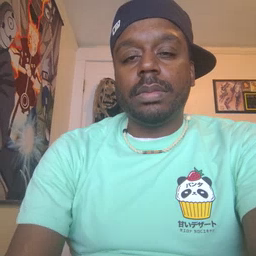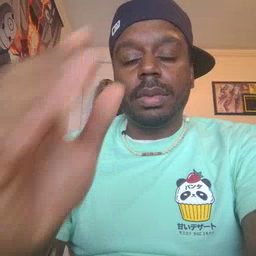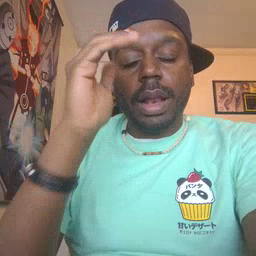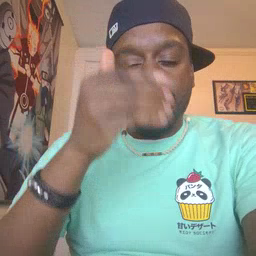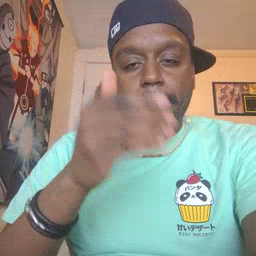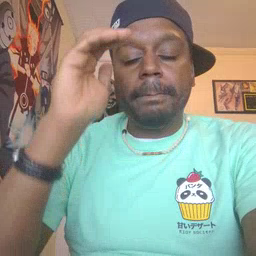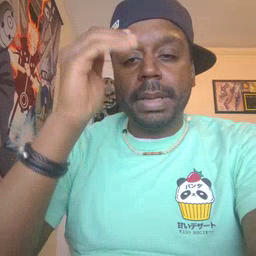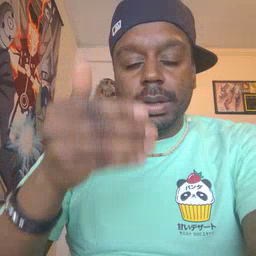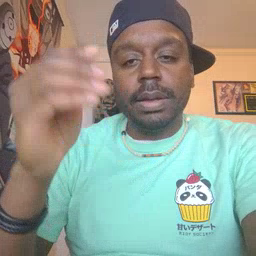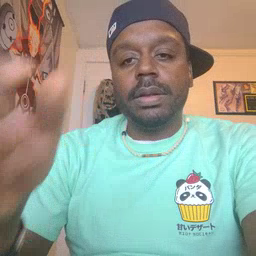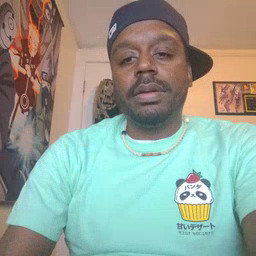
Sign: sleepy